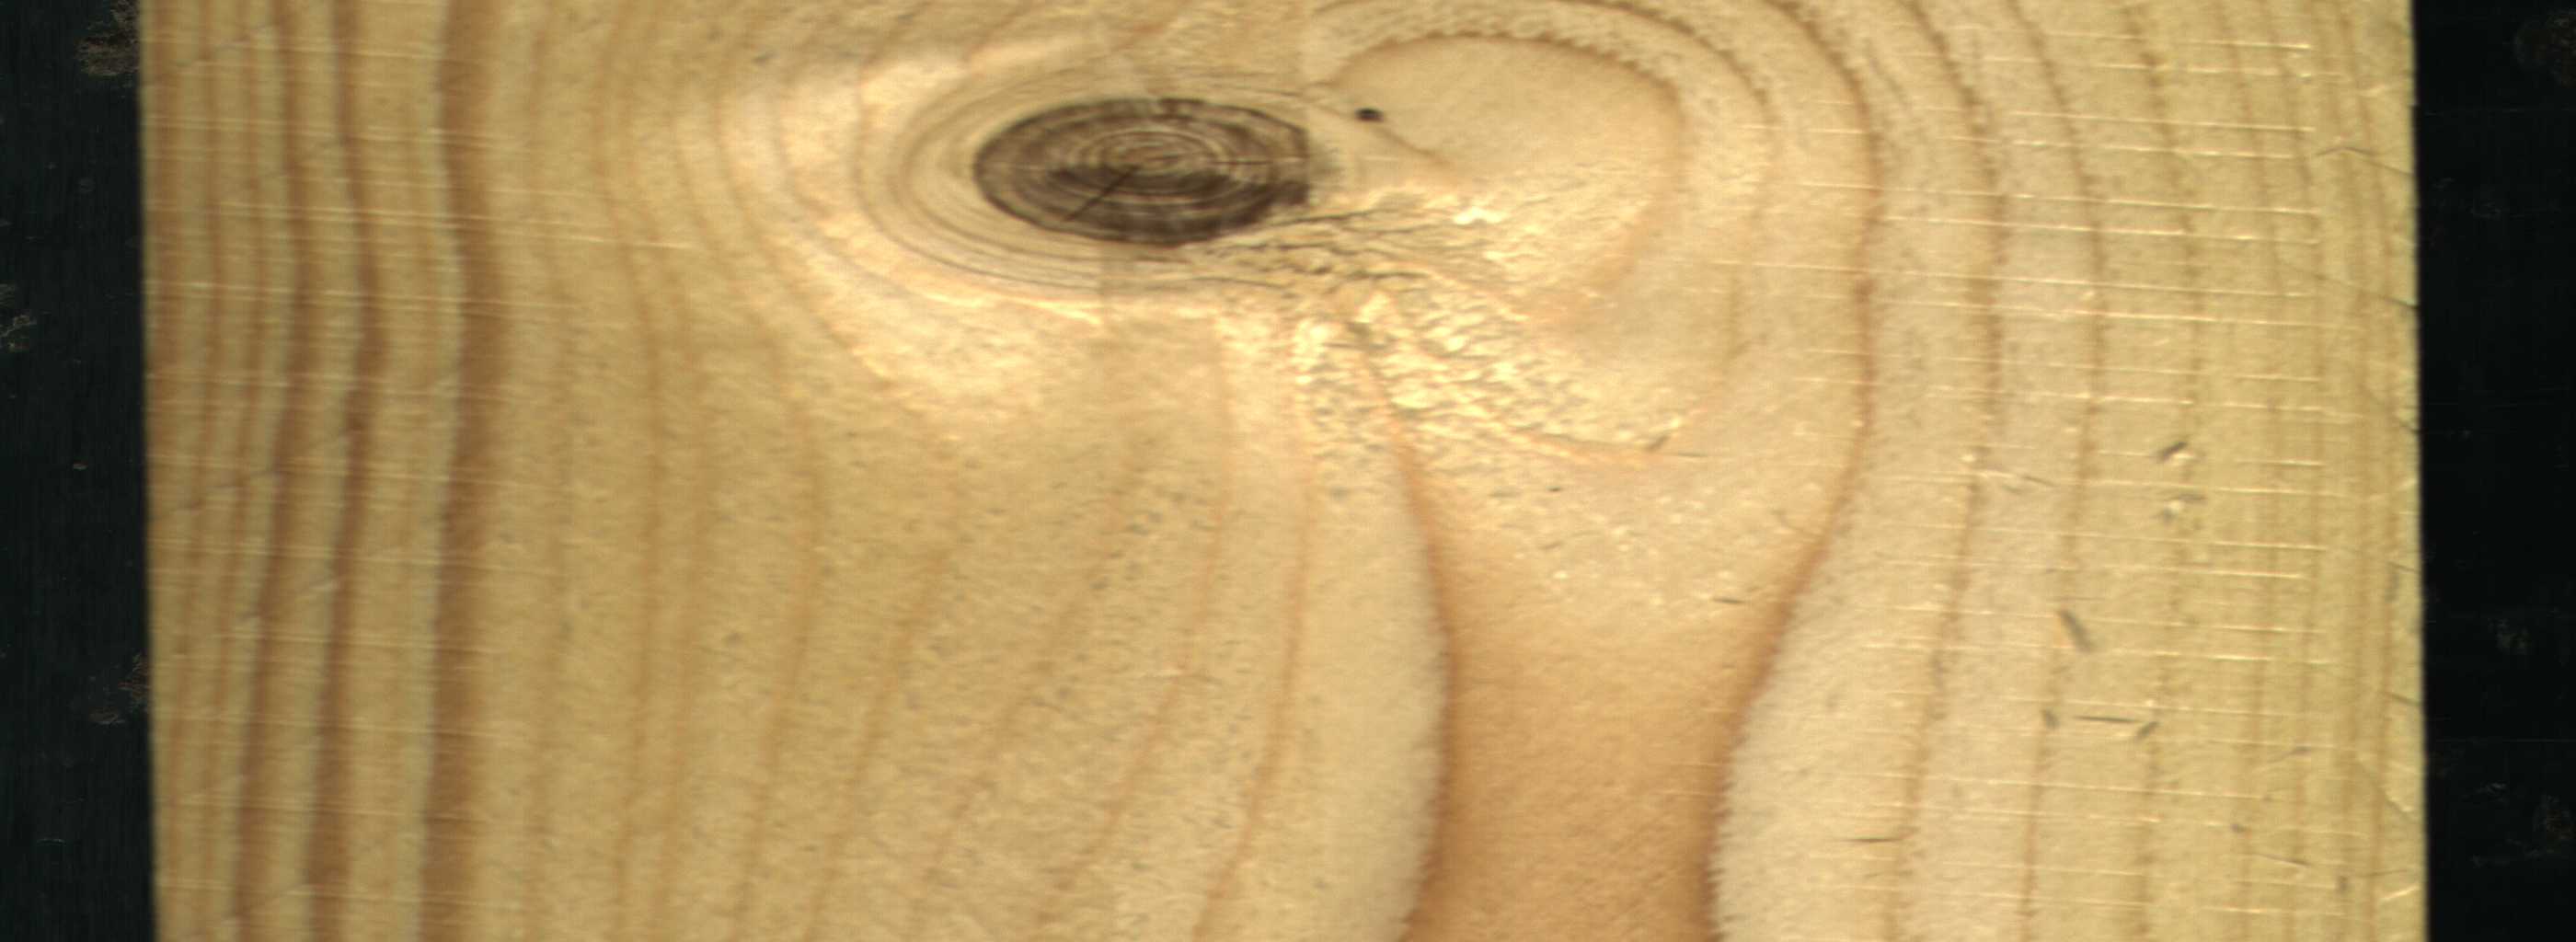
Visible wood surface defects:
Live_Knot